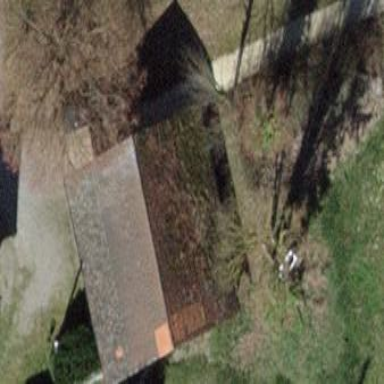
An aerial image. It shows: Shed building.